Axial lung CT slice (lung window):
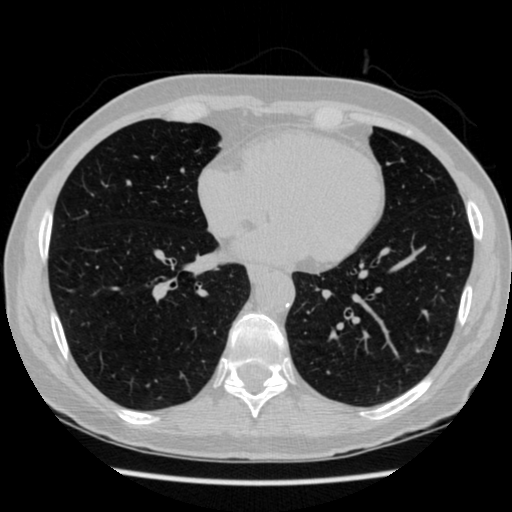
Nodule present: no